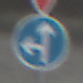
Verkehrszeichen: VorgeschriebeneFahrtrichtungGeradeausOderLinks
Zusatzzeichen oben: VorfahrtGewaehren
Umgebung: Outdoor, Suburban
Tageszeit: Midday
Wetter: Overcast
Licht: Natural
Jahreszeit: NotSpecified
Kontrast: LowContrast